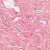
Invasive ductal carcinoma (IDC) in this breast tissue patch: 0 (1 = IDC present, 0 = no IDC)